Question: I am getting an error in line: 'generateCsvFile("c:\test.csv");':

I am trying to change my current program's output from a text field to 'csv' file by following <URL>.
I added the imports and then
I added the line 'generateCsvFile("c:\test.csv");' to my main, and that is when I got this error... Why so?
Note: I am a beginner
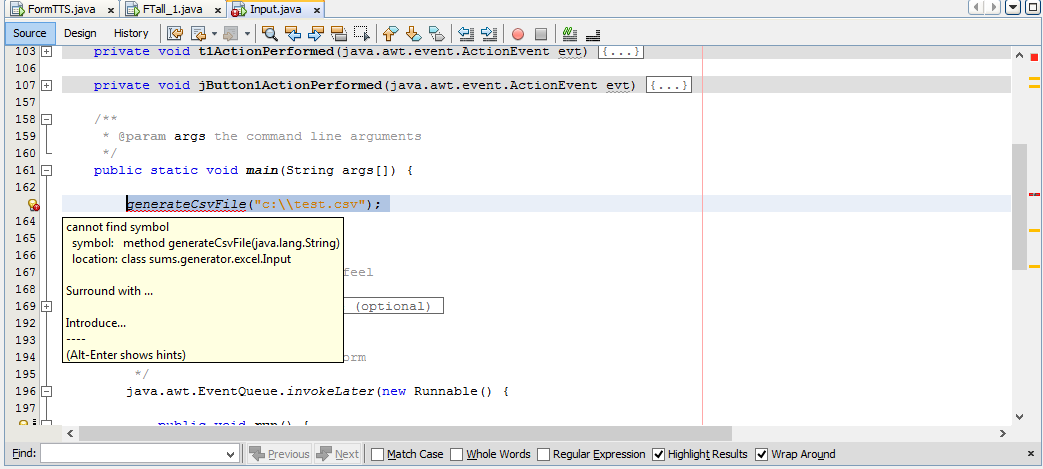
Answer: See that the line generateCsvFile("c: est.csv"); is calling a function named generateCsvFile which is not a predefined function, so you will need to make a function named that. And if you see the tutorial, after that line the function generateCsvFile() is defined so unless you define it you cannot call it and that's why it is giving error. Once you add that part your error will go away.